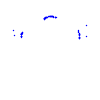
Particle: kaon